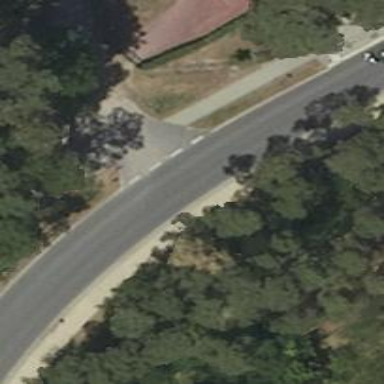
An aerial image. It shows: Unmarked road crossing.